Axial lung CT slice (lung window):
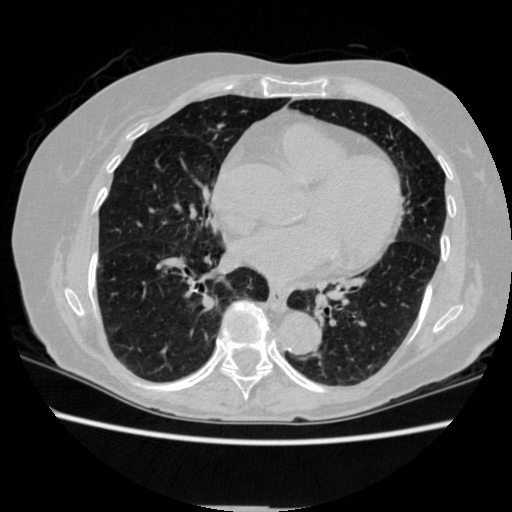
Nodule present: no